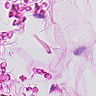
Metastatic tissue present: no